Question: Pinterest icon not displayed as red color in uiactivityviewcontroller

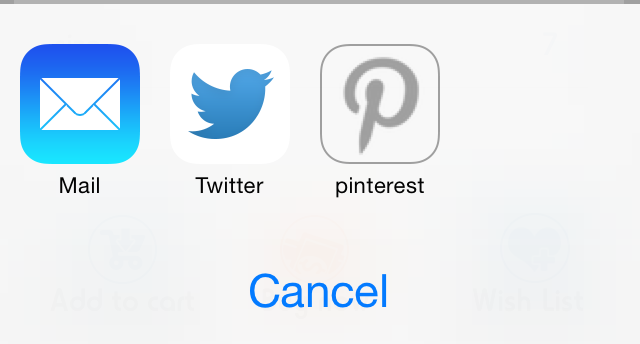
Answer: You can not change the custom ActivityItem's image Color, Any color data in the image itself is ignored.
The document
The alpha channel of the image is used as a mask to generate the final image that is presented to the user. Any color data in the image itself is ignored. Opaque pixels have a gradient applied to them and this gradient is then laid on top of a standard background. Thus, a completely opaque image would yield a gradient filled rectangle.
For iPhone and iPod touch, images on iOS 7 should be 60 by 60 points; on earlier versions of iOS, you should use images no larger than 43 by 43 points. For iPad, images on iOS 7 should be 76 by 76 points; on earlier versions of iOS you should use images no larger than 60 by 60 points. On a device with Retina display, the number of pixels is doubled in each direction.